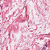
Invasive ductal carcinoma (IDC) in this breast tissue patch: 0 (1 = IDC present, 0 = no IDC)